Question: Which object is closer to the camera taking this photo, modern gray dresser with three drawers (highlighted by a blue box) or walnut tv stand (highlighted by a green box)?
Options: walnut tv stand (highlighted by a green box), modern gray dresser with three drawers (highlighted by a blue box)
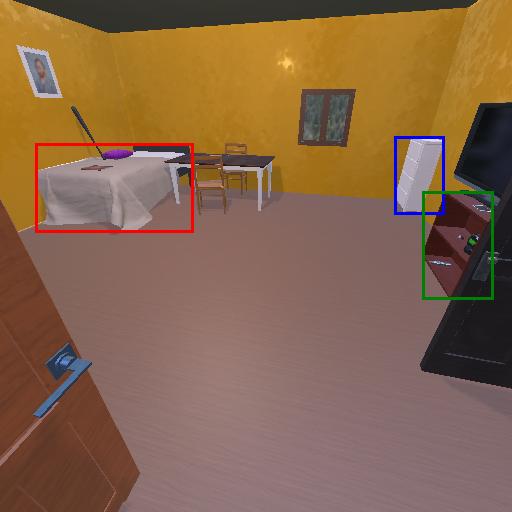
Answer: walnut tv stand (highlighted by a green box)